Field crop: maize
Growth stage: 2
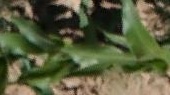
Species: maize